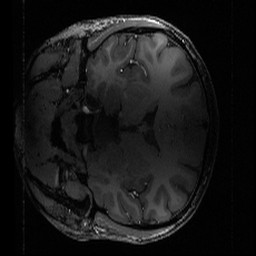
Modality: T1w
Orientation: coronal
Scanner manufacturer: siemens
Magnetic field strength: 6.98 T
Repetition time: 3.1 s
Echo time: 0.00345 s